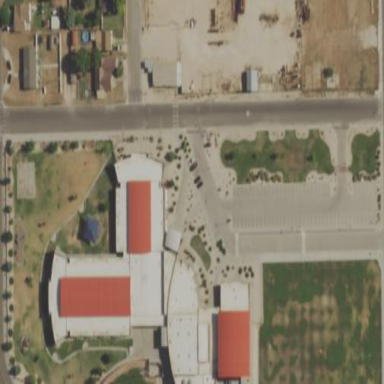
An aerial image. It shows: School building.